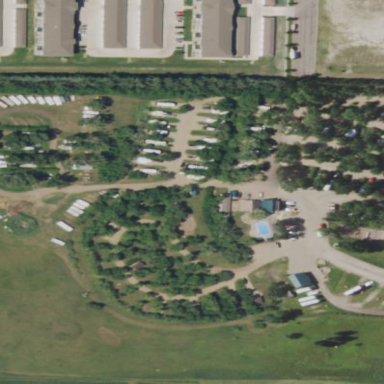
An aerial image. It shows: Caravan site with sanitary dump station.